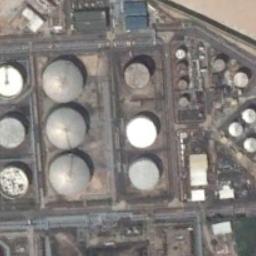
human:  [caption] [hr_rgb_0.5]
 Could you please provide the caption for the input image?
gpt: There are many buildings of different shapes beside the storage tanks .

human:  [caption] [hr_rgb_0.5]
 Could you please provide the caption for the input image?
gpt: There are many different-sized storage tanks and many buildings in the factory, And there are large lawns in the factory .

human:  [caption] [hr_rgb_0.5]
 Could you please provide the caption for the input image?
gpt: There is a black house beside the storage tanks .

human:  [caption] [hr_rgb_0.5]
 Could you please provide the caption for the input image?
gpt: There are many white and black storage tanks on the bare land .

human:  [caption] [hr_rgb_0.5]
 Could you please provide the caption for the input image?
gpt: There are some storage tanks of different sizes .